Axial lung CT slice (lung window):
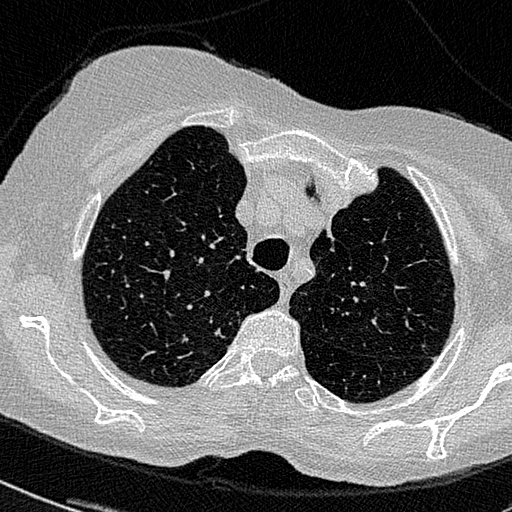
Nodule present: no